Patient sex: M
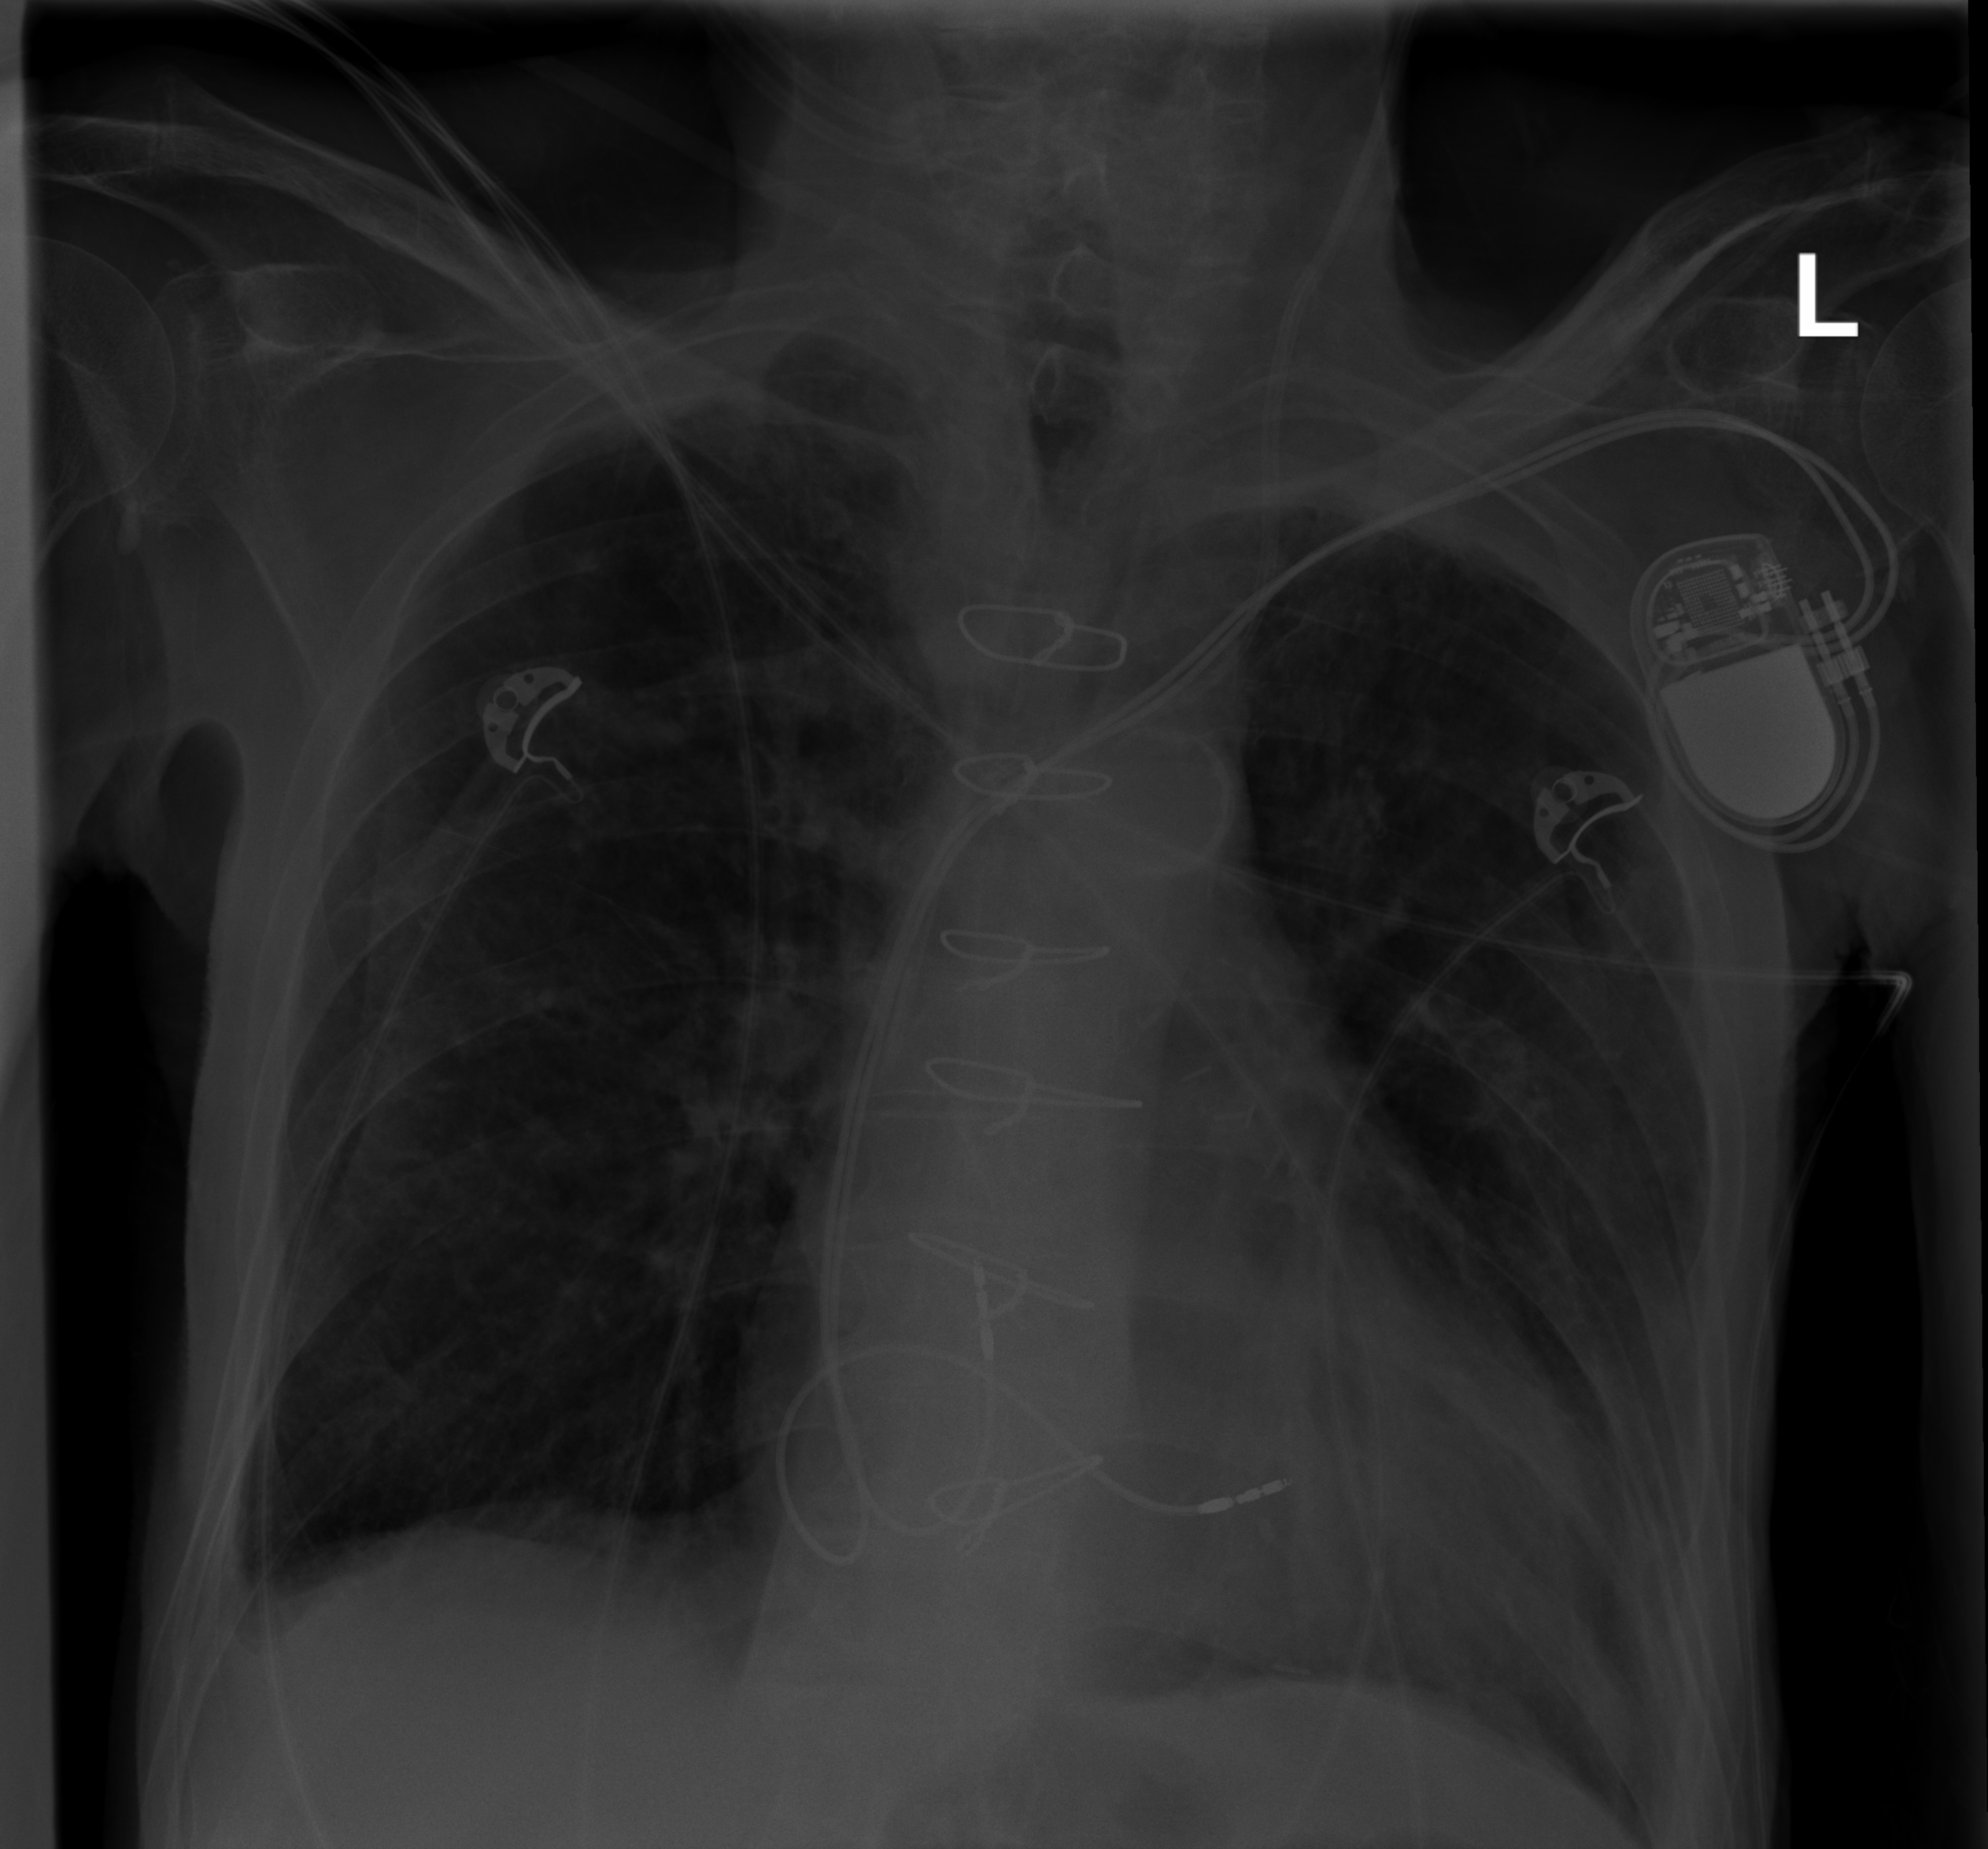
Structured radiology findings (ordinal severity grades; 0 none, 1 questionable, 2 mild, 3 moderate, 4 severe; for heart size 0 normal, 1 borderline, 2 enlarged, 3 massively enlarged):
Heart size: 1
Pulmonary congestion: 0
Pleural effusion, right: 0
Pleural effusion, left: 2
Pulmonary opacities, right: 0
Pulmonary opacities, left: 2
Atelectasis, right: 2
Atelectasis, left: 2